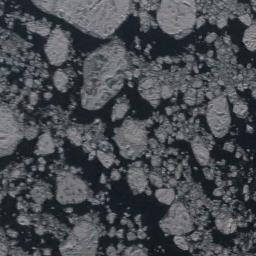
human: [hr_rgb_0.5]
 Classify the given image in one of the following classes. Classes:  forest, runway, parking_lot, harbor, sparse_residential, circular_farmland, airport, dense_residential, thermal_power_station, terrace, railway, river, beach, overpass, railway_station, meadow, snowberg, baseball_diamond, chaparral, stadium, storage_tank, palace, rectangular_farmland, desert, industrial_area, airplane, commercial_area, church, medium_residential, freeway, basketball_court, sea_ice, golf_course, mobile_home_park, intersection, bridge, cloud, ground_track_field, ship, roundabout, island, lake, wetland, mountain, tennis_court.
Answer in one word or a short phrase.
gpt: sea_ice